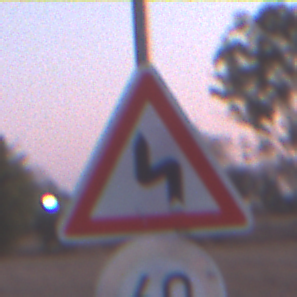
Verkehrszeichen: DoppelkurveZunaechstLinks
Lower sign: Geschwindigkeit60
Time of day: SunriseSunset
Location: Outdoor (Nature)
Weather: Clear
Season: NotSpecified
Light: Natural